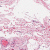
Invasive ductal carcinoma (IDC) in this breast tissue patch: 0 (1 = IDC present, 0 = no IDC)